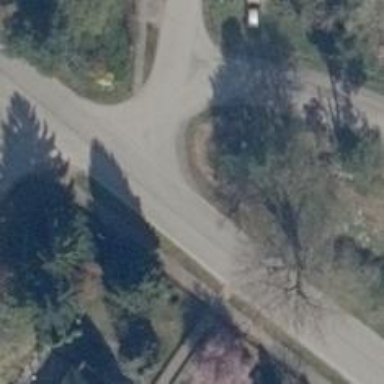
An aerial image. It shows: Tertiary road with asphalt surface.